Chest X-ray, PA view. Patient: 73 years old, sex M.
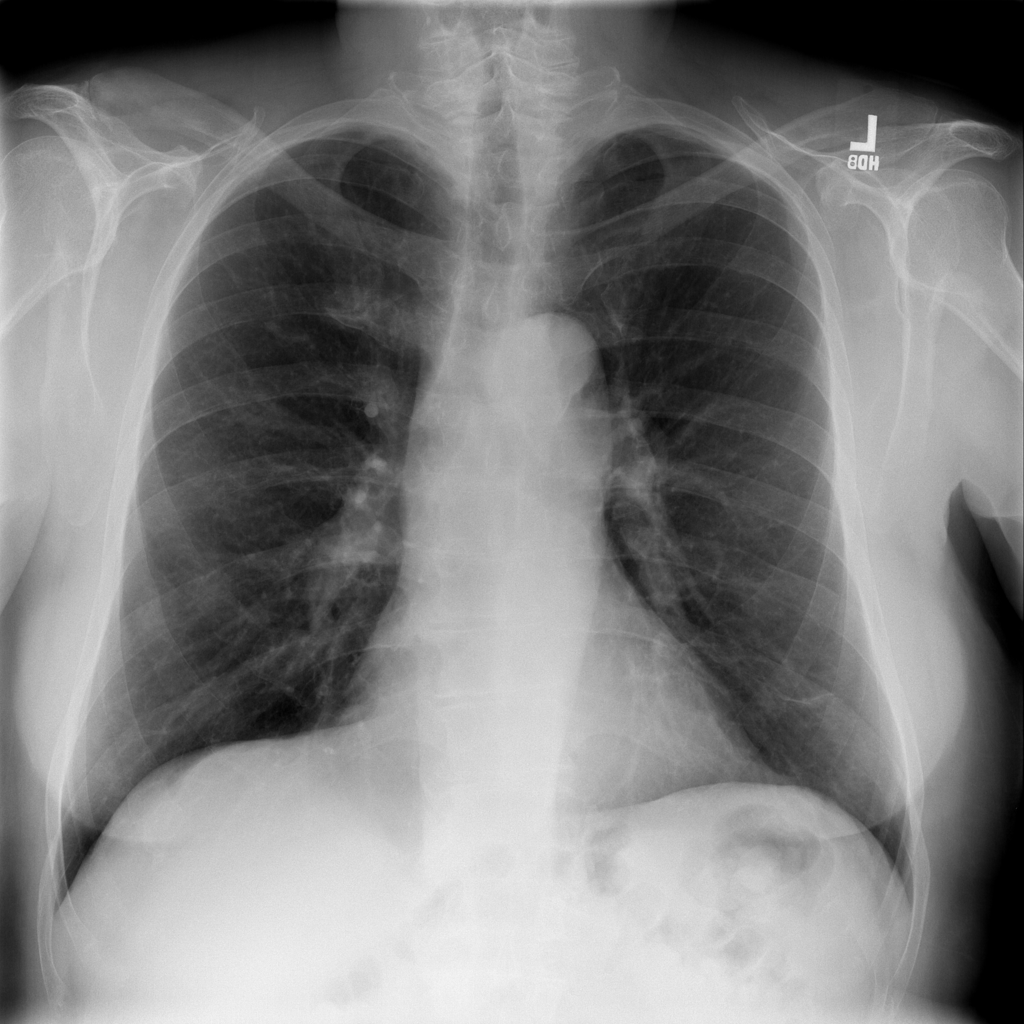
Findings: Atelectasis, Fibrosis